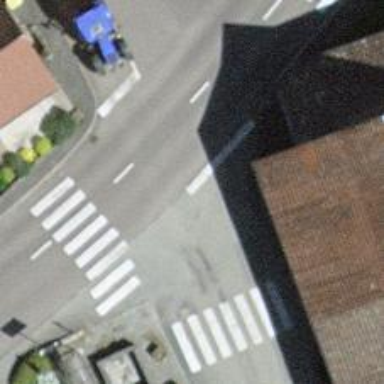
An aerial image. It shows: Stop road.